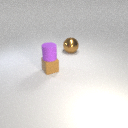
large brown metal sphere to the right of small brown rubber cube